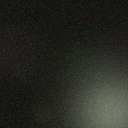
Screen state: off